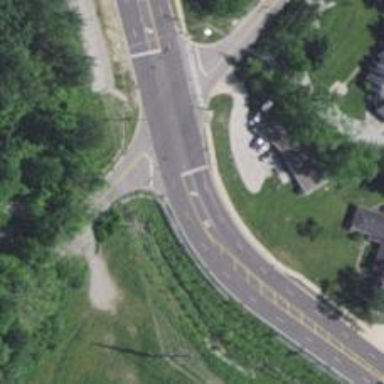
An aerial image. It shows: Primary highway with separate asphalt sidewalk.